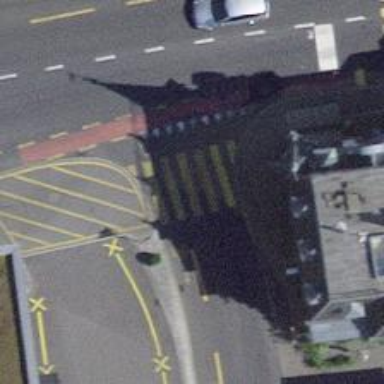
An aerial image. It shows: Kerb barrier.